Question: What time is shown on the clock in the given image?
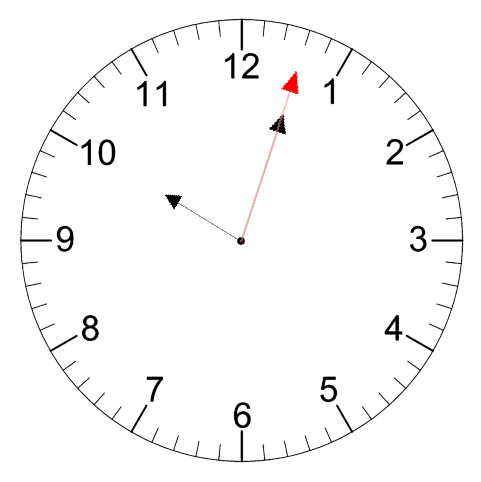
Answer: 10:03:03